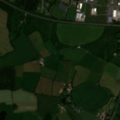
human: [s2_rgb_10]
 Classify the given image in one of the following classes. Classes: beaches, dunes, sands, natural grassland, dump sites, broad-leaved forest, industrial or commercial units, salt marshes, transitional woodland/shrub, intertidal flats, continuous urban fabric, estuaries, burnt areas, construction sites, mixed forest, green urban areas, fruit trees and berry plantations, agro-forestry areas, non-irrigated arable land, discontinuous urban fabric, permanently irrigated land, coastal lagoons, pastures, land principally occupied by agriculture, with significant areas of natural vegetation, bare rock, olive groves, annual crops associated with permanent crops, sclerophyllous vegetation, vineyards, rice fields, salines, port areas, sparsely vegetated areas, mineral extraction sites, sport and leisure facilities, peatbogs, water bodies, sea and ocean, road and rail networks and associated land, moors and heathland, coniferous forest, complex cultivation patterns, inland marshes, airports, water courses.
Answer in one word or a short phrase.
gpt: industrial or commercial units, non-irrigated arable land, pastures